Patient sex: M
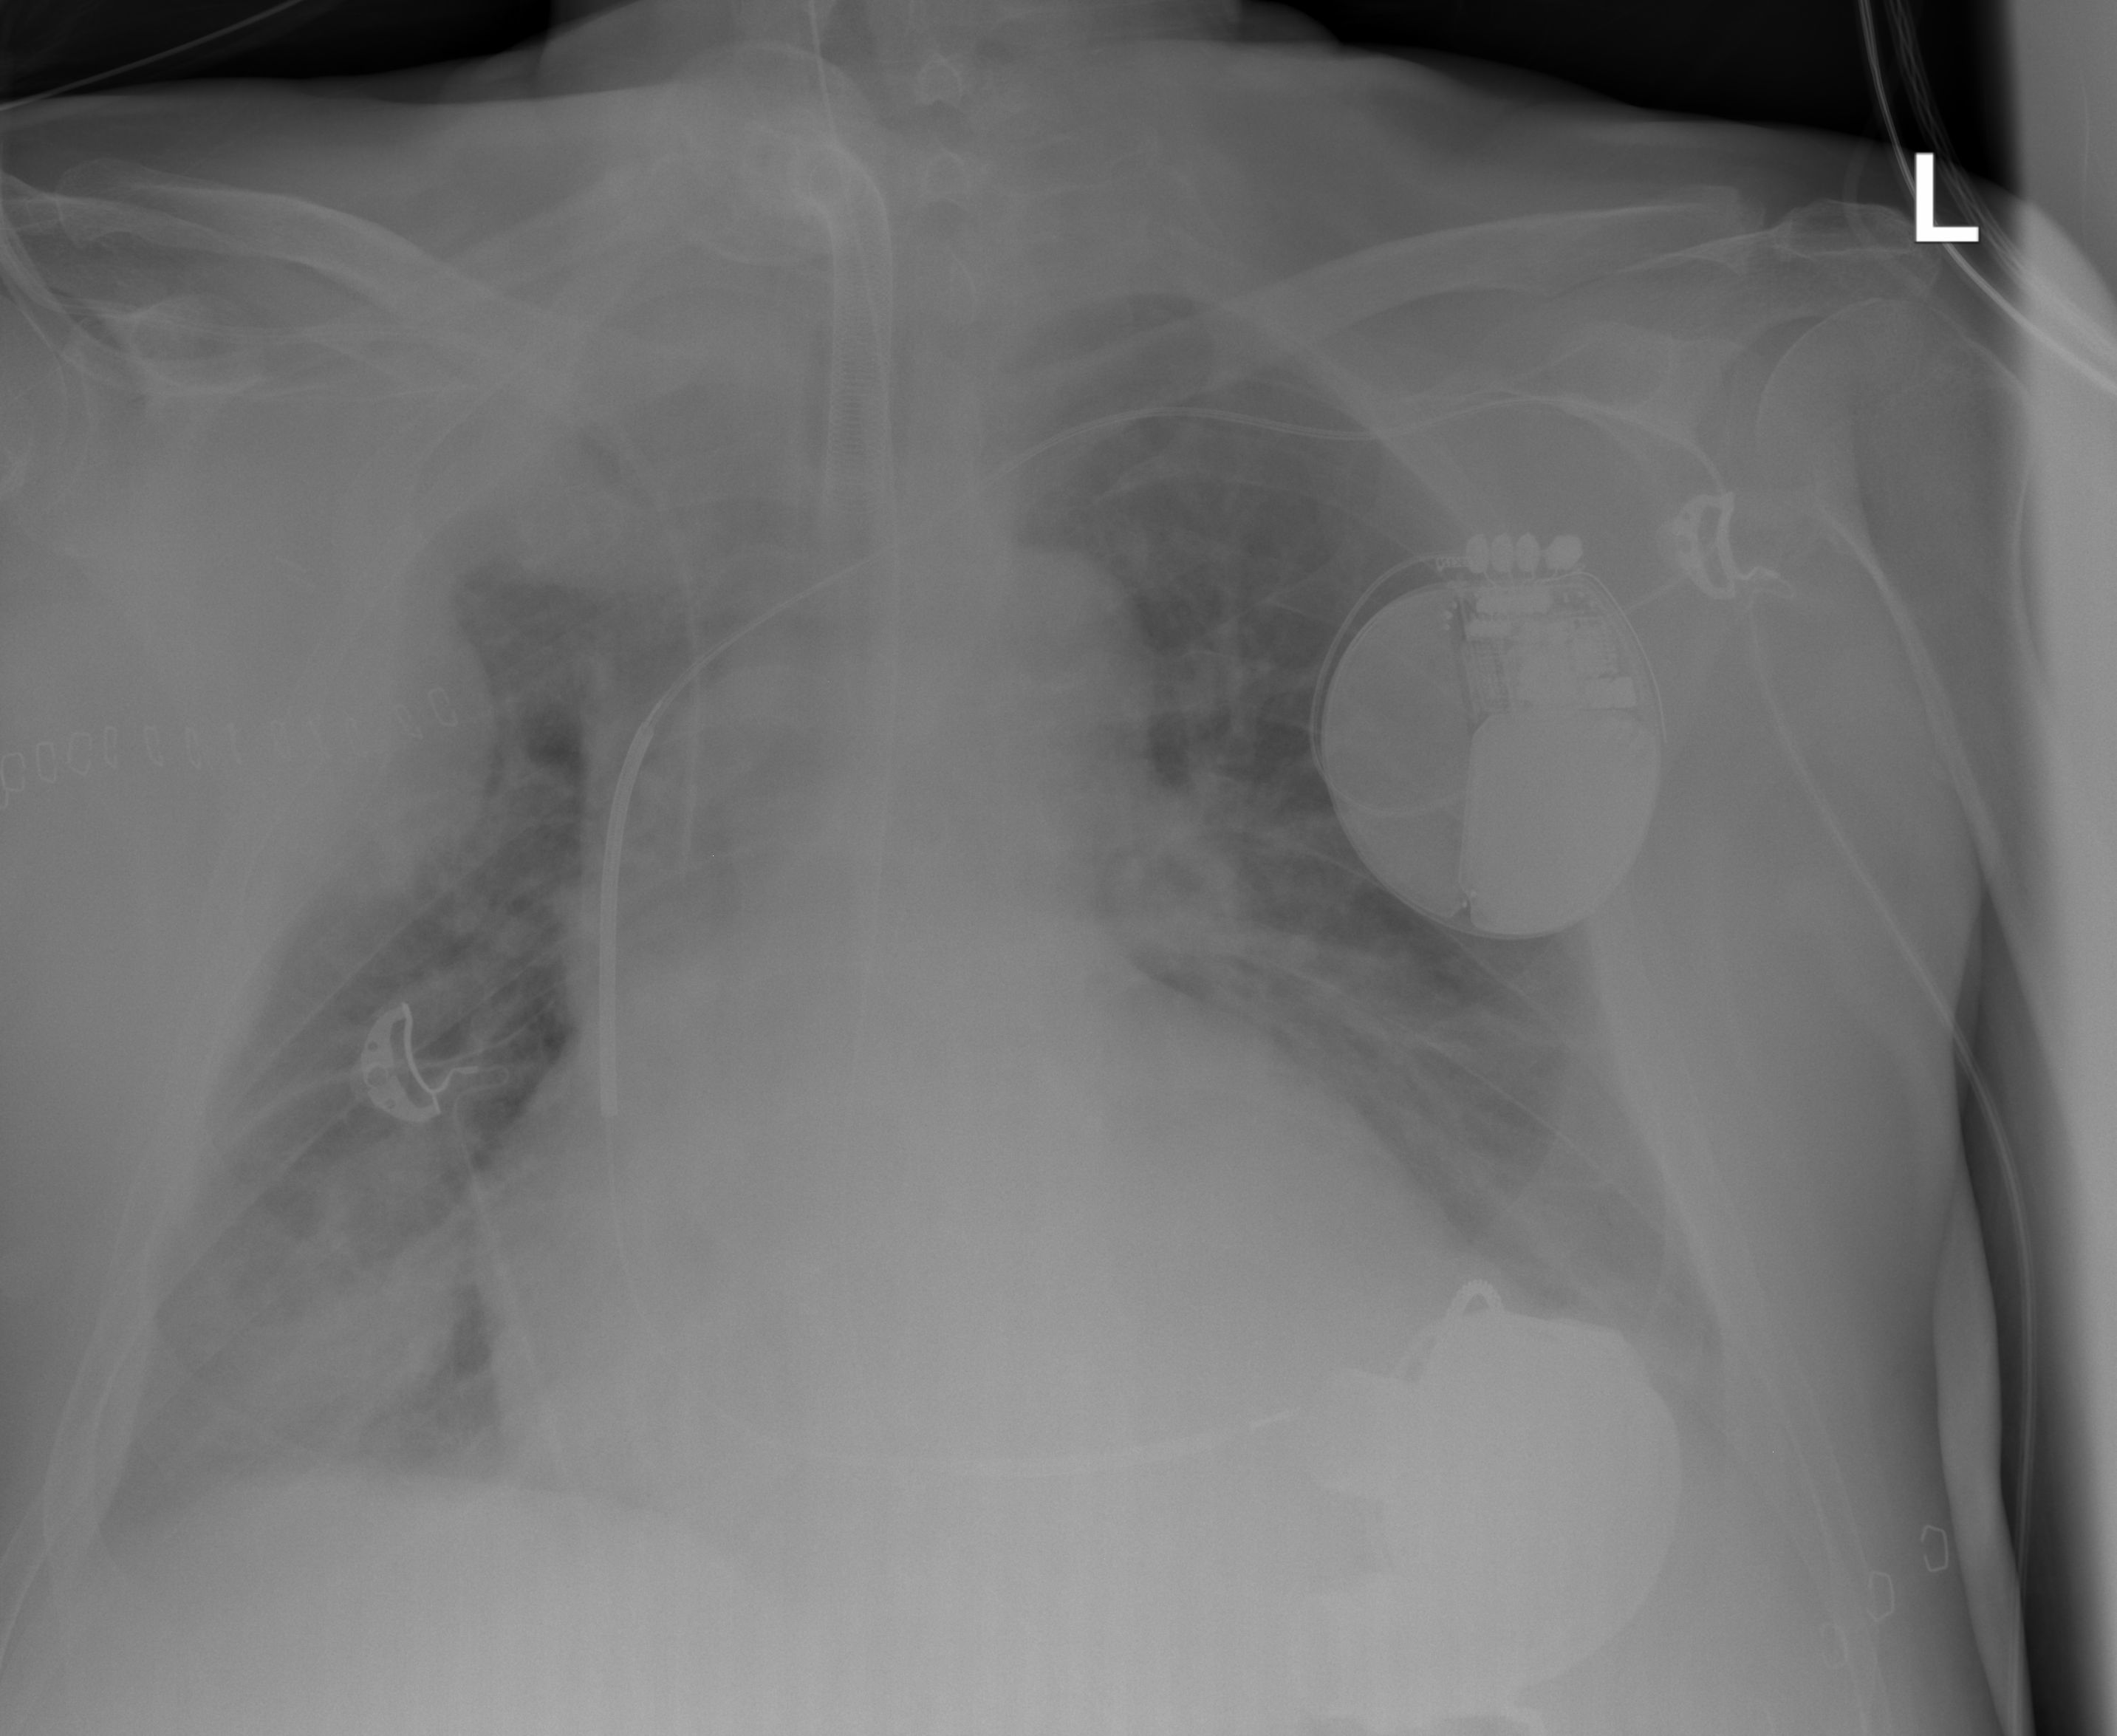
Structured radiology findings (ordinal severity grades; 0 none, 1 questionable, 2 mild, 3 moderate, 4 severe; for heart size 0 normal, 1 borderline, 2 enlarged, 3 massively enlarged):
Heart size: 2
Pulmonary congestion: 0
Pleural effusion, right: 2
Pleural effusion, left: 1
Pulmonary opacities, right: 2
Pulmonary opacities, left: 0
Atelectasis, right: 2
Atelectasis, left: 2